Field crop: maize
Growth stage: 2
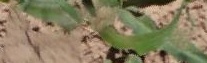
Species: maize